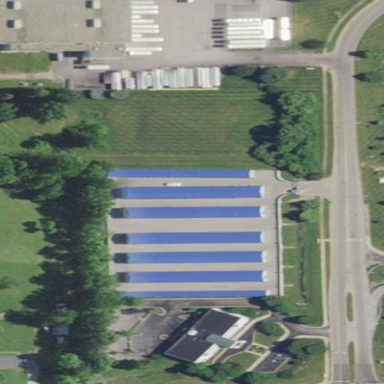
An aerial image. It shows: Storage rental shop.